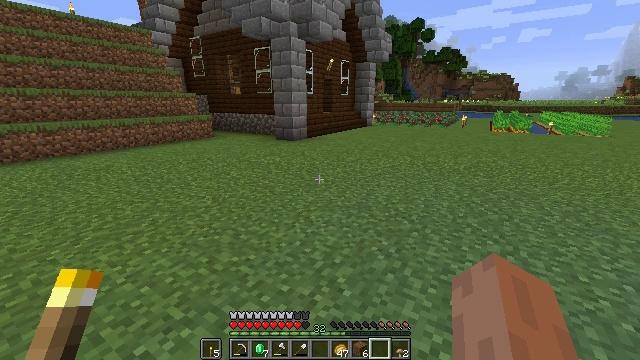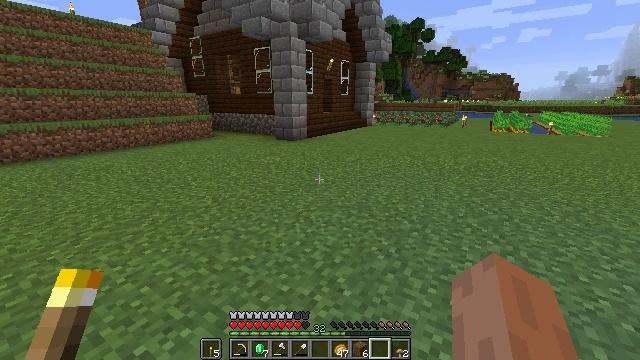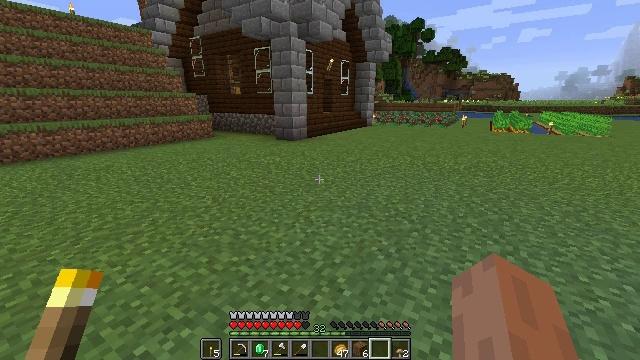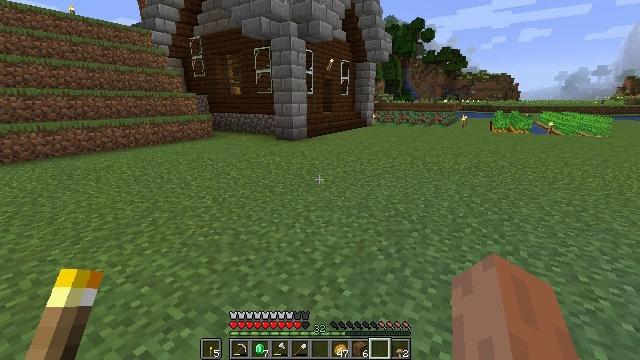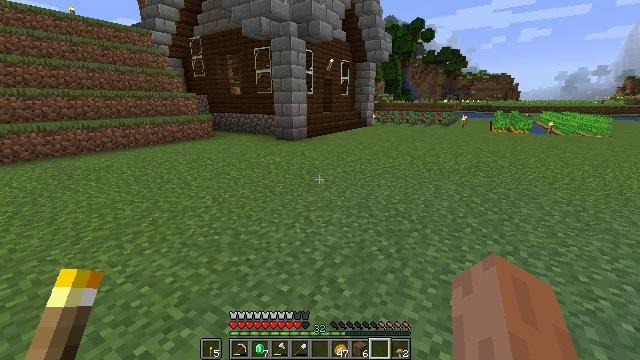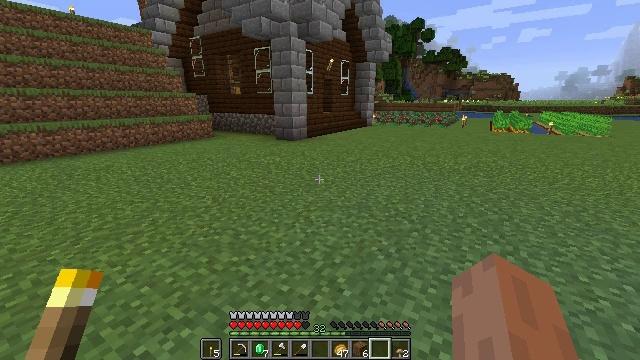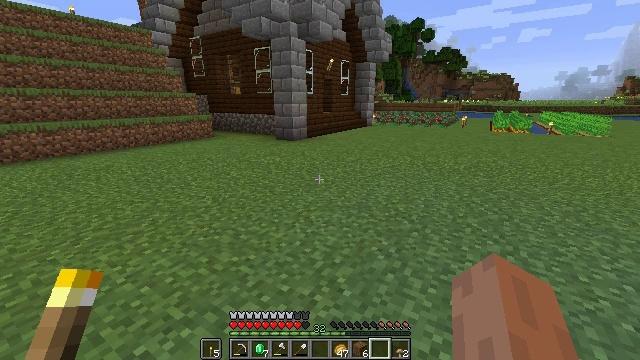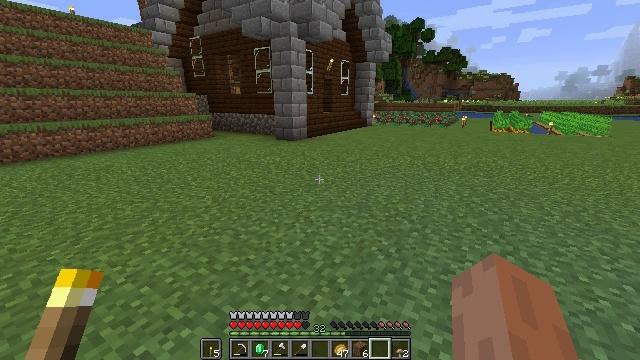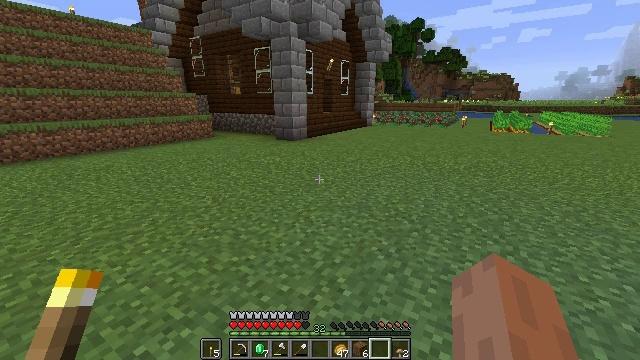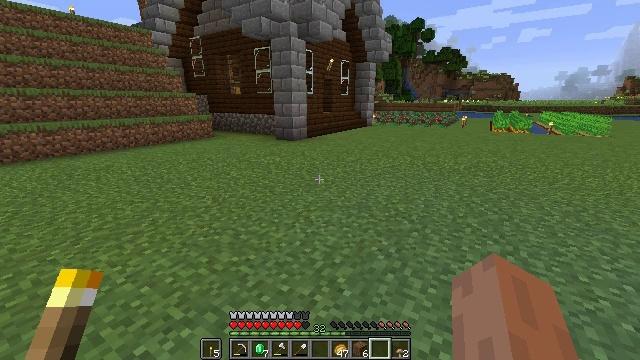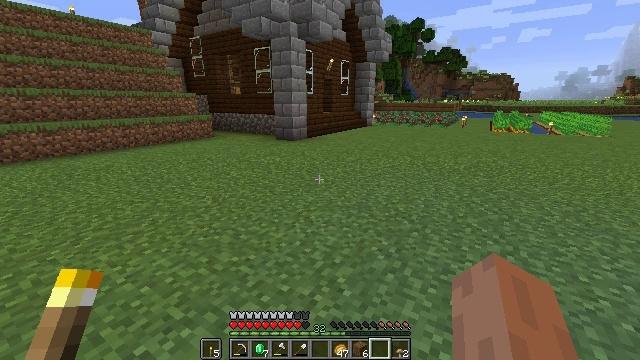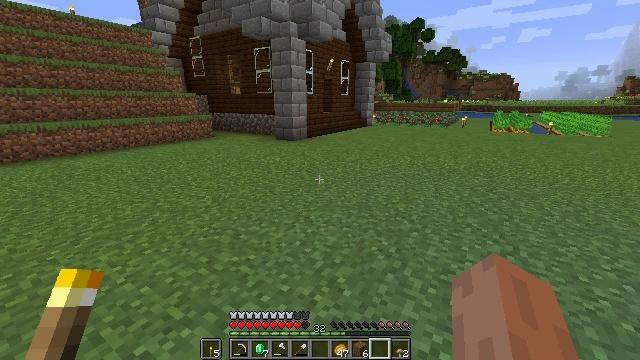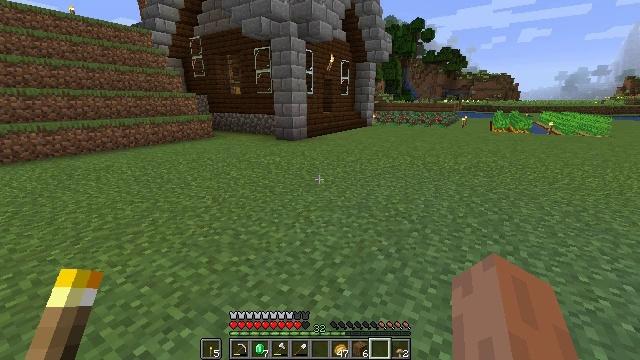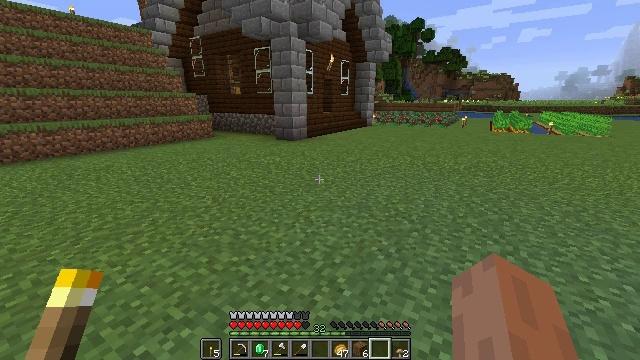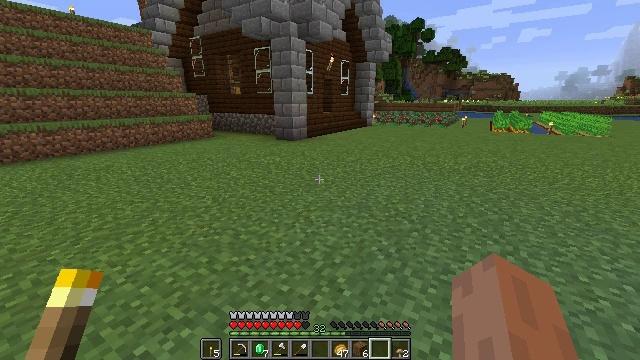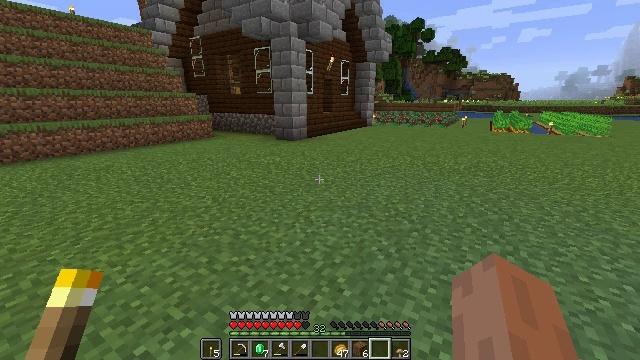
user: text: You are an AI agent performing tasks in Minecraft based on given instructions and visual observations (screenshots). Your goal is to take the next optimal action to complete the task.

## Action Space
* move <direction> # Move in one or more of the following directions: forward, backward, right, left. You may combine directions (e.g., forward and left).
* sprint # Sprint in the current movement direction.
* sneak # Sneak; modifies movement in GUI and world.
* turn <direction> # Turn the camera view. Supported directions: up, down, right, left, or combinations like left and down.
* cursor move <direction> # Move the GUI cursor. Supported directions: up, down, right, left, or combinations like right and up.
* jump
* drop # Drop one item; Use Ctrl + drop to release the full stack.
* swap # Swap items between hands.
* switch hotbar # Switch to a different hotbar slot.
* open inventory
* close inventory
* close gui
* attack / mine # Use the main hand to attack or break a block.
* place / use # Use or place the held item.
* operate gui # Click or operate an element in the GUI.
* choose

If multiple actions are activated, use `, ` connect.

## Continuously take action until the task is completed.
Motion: motion action
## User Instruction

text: Make spruce stairs in the crafting table.
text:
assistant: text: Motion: no_op
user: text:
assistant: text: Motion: no_op
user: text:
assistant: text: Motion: no_op
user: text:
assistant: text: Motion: no_op
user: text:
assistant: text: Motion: no_op
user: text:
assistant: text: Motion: no_op
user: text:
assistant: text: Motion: no_op
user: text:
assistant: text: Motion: no_op
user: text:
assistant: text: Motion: no_op
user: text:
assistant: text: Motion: no_op
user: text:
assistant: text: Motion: no_op
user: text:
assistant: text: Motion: no_op
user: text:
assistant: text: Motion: no_op
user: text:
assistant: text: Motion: no_op
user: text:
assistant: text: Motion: no_op
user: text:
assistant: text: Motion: no_op
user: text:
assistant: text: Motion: no_op
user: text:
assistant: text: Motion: no_op
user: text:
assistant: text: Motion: no_op
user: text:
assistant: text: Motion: no_op
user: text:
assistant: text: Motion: no_op
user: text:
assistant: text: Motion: no_op
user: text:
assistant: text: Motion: no_op
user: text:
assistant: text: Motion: no_op
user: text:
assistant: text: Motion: no_op
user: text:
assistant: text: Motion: no_op
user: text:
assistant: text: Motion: no_op
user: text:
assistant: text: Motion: no_op
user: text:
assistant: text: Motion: no_op
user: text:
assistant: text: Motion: no_op